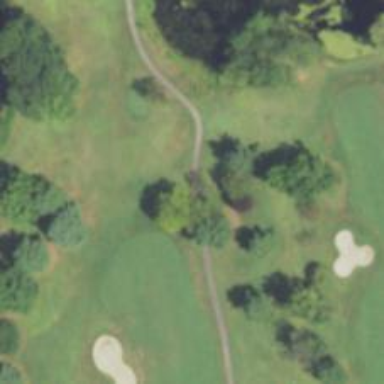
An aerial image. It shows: Path used for both walking and golf.